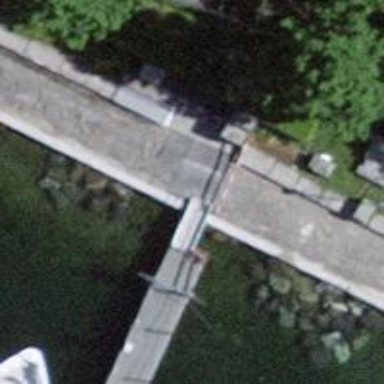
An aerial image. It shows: Man-made pier.